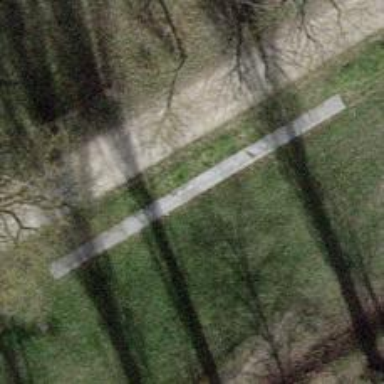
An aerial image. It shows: Concrete bench.